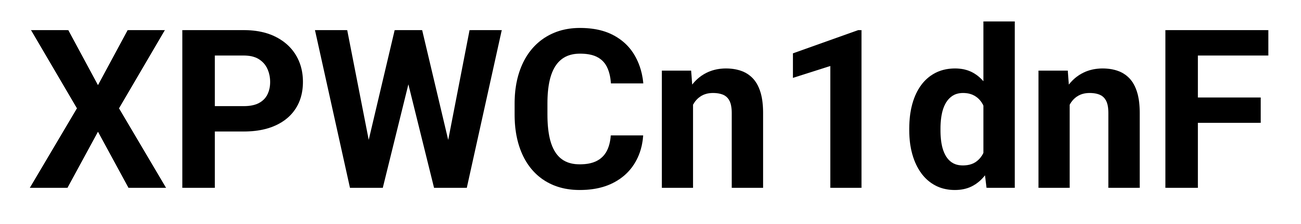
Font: Roboto_Bold